Interaction volume radius: 10 \u00c5
Interaction volume height: 15 \u00c5
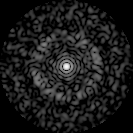
Disorder parameter: 0.8641